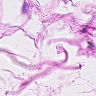
Metastatic tissue present: no